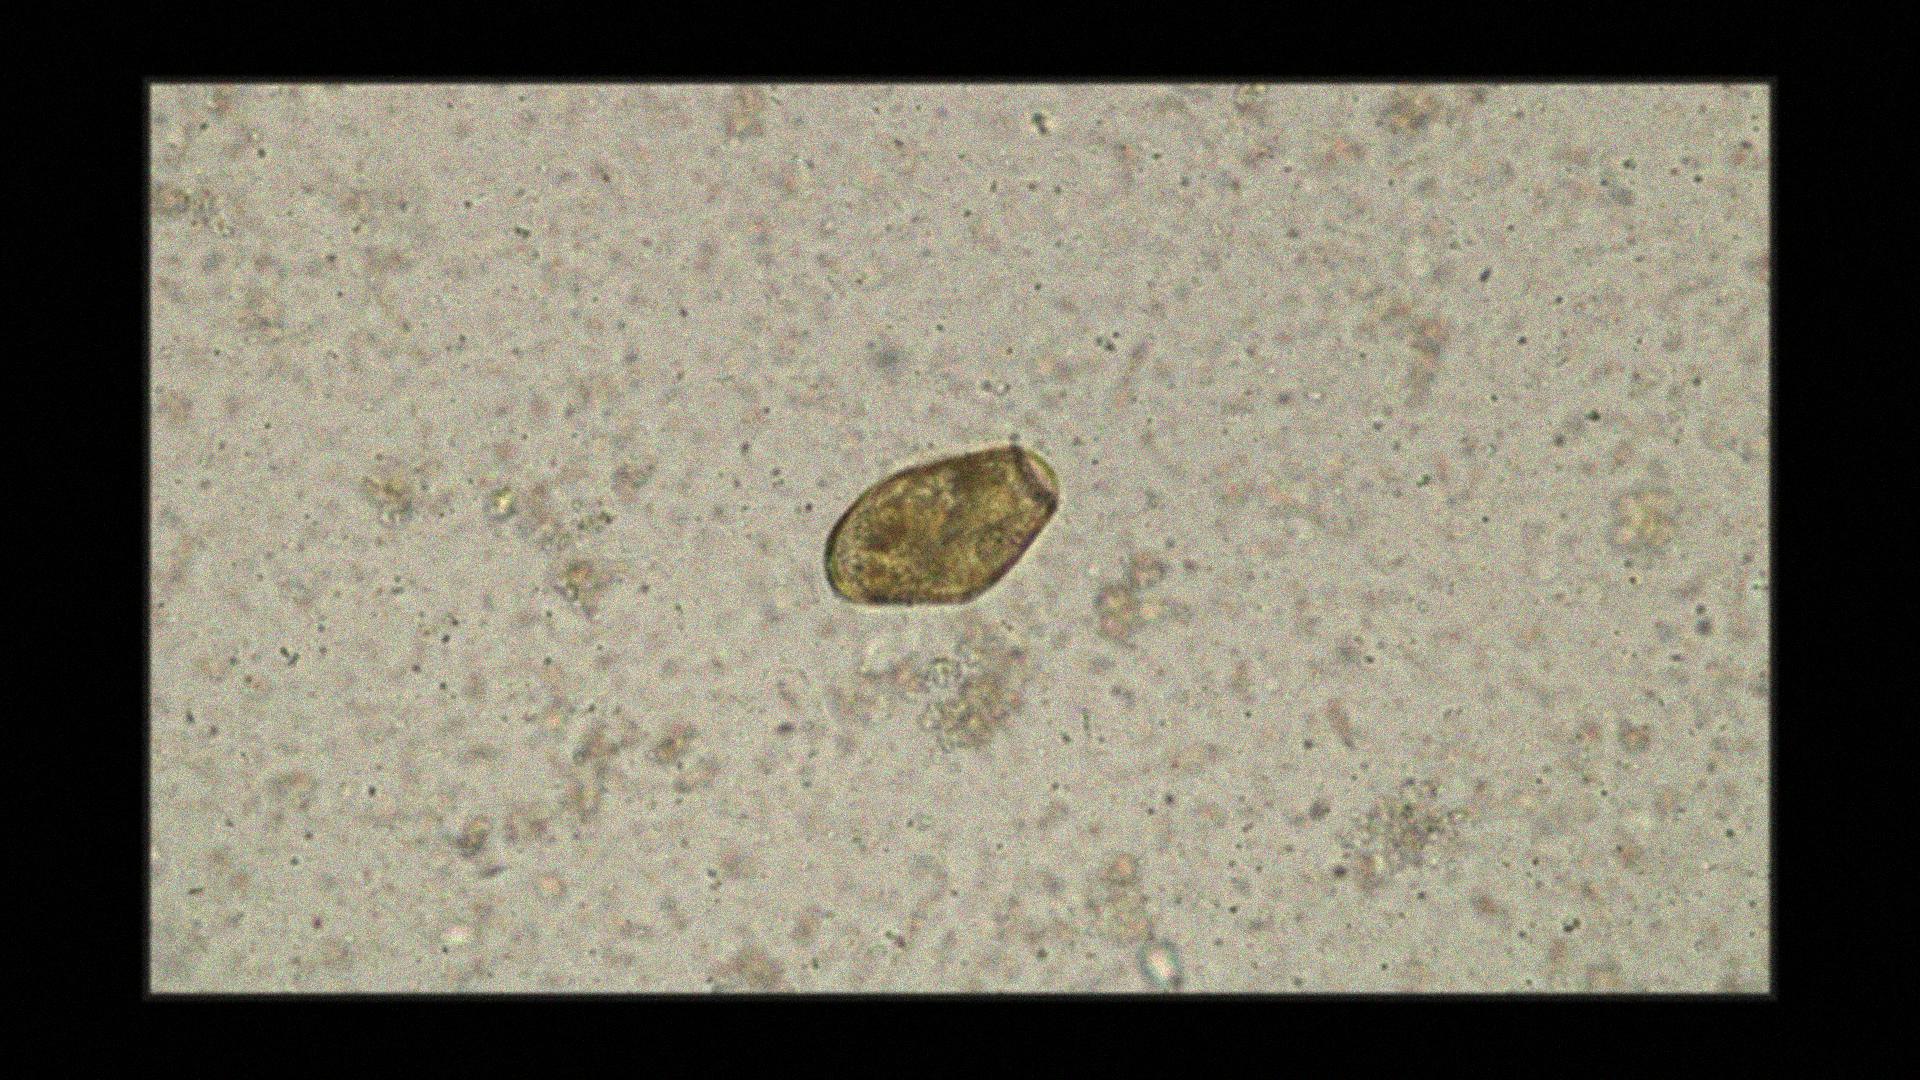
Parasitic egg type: Paragonimus spp